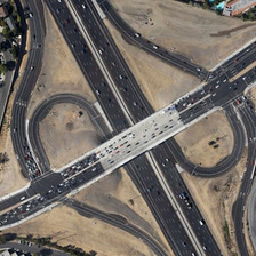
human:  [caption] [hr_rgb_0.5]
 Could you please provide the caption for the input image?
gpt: The straight road across the road has an S-shaped ramp.

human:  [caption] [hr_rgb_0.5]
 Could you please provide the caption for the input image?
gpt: A straight line on the highway has an S-shaped ramp.

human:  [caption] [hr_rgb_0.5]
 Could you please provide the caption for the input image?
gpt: There is an S-shaped ramp across the road.

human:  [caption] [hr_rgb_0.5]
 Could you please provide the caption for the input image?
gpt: it is a rather bustling viaduct crosses over the straight road below .

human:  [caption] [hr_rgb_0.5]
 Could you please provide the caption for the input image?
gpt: The straight line on the road has an S-shaped ramp.